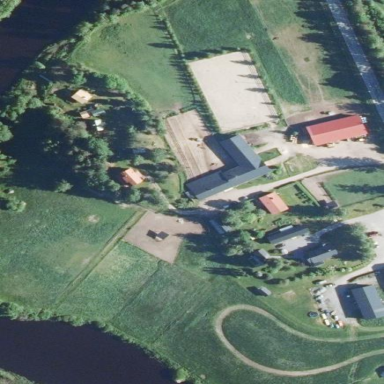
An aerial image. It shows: Farmyard area.